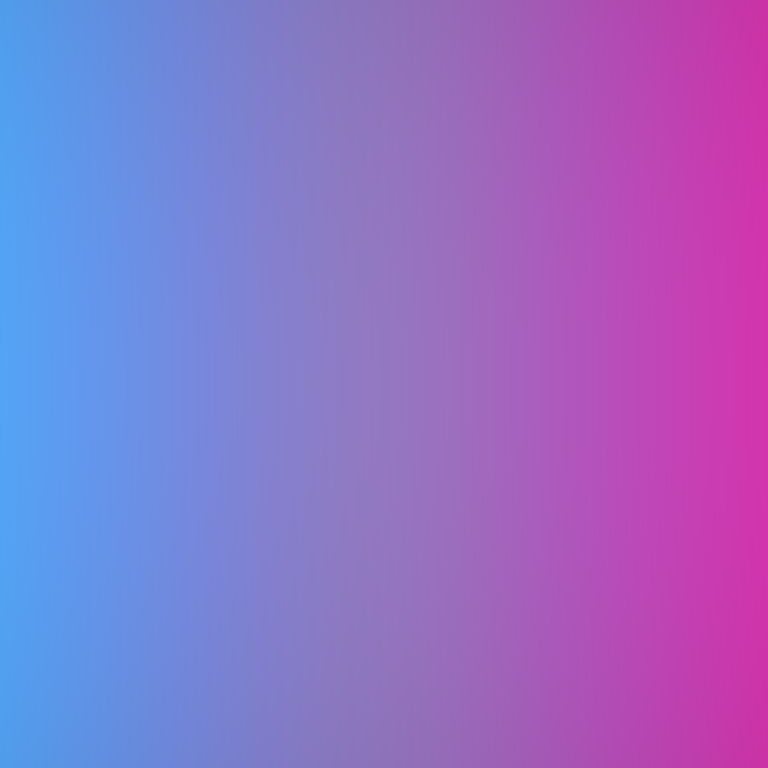
Abstract light effect, smooth gradient from soft blue to vivid pink, serene atmosphere, diffuse light, no room, no furniture, no objects.